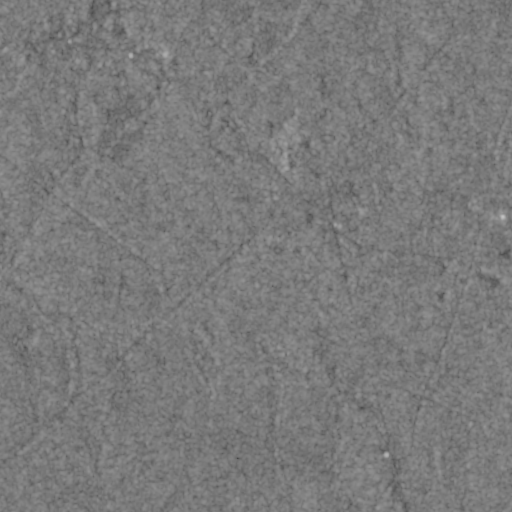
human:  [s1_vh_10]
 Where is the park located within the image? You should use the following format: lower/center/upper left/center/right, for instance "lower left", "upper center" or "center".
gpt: The park is located in the upper left of the image.
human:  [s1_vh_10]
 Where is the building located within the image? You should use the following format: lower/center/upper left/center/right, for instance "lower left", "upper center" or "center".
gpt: The building is located in the upper left of the image.
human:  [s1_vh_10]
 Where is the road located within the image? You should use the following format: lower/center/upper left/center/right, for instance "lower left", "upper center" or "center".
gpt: There is no road in the image.

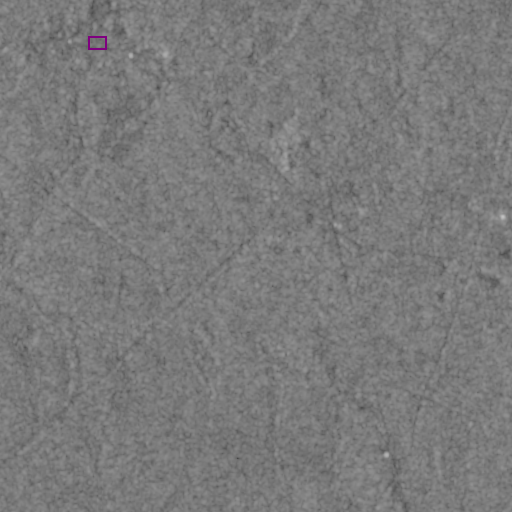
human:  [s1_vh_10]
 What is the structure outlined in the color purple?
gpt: The structure outlined in purple is a park.
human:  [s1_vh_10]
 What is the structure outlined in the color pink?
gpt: There is no pink outline.